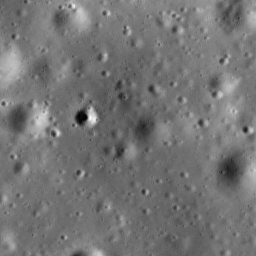
Host type: hard_negative
Lunar coordinates: latitude -8.988, longitude -80.807